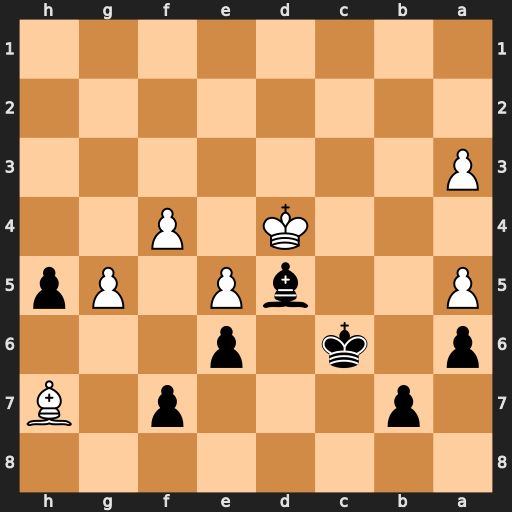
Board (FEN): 8/1p3p1B/p1k1p3/P2bP1Pp/3K1P2/P7/8/8
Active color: b
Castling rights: -
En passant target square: -
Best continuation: h4 f5 h3